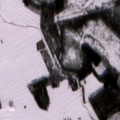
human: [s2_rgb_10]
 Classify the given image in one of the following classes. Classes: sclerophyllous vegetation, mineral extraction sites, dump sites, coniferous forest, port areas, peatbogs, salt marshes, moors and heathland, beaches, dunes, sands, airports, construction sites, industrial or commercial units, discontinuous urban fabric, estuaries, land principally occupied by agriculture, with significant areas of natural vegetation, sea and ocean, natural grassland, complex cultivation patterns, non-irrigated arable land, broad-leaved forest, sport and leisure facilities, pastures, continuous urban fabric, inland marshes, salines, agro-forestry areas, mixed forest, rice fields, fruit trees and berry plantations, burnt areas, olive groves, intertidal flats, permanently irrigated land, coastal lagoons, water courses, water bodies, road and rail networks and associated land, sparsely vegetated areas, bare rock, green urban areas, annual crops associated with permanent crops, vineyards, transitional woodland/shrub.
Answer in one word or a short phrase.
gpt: non-irrigated arable land, coniferous forest